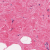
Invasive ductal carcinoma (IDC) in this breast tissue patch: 0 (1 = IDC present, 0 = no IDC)